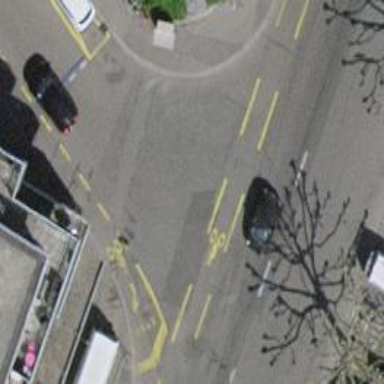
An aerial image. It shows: Residential road with asphalt surface. There is opposite lane cycleway on the left side.